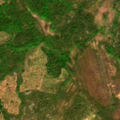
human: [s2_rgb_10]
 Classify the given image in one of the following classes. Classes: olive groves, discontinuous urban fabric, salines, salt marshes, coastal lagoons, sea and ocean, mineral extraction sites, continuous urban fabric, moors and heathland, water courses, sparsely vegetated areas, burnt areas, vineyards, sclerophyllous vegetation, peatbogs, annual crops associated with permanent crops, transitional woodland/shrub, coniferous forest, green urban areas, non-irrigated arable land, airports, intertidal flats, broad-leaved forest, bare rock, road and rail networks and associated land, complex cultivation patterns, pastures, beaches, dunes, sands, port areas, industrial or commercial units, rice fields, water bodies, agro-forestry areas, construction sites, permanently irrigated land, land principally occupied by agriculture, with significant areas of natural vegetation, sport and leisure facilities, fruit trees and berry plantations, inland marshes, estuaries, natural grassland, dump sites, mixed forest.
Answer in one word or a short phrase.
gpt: coniferous forest, mixed forest, transitional woodland/shrub